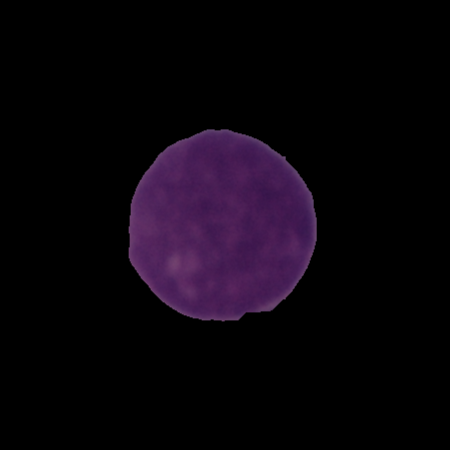
Label: cancer